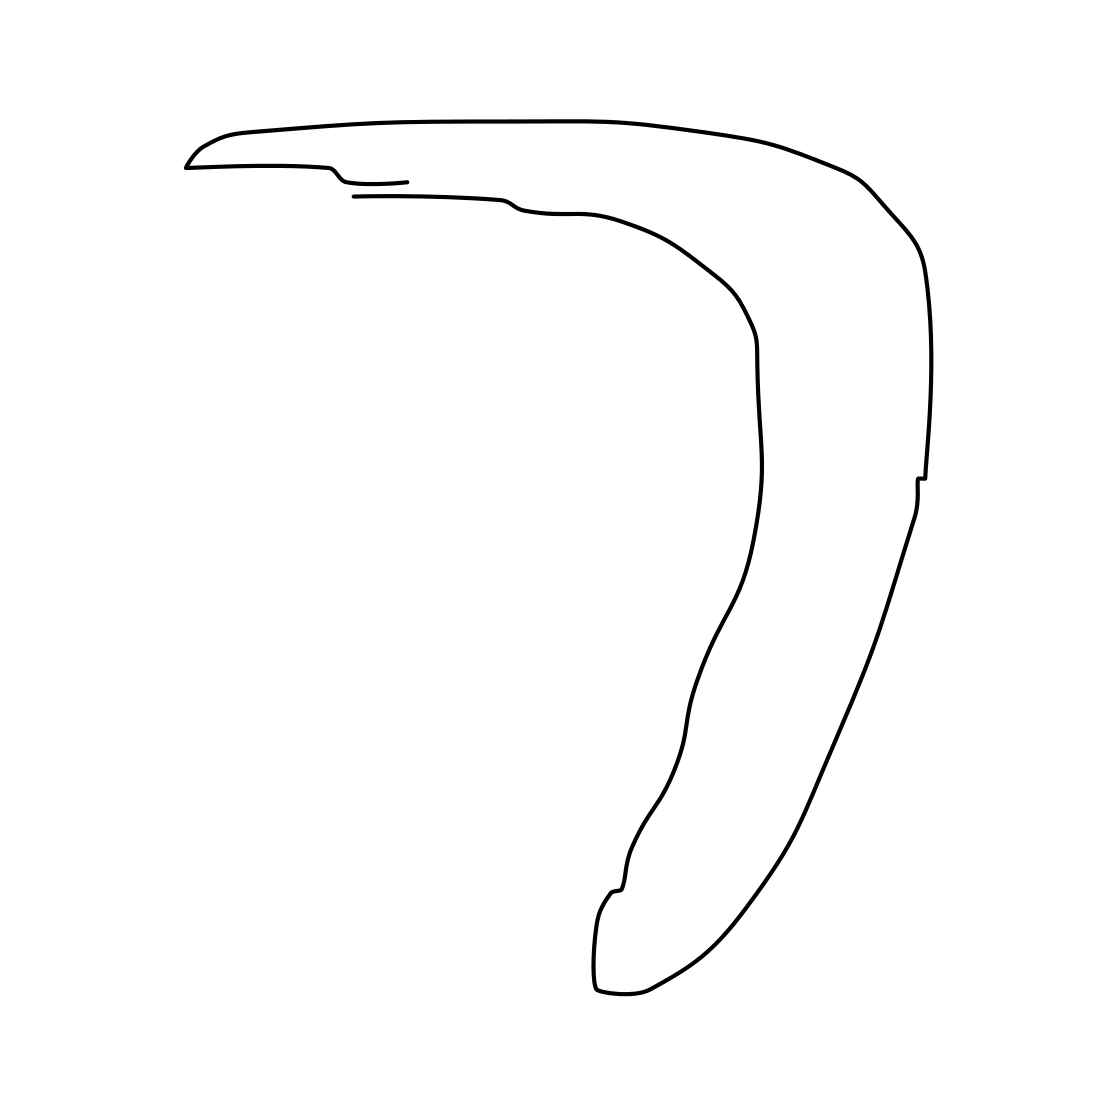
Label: boomerang